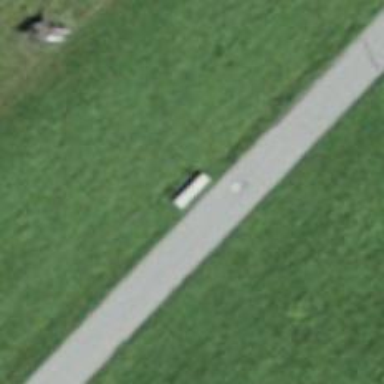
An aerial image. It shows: Bench.